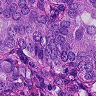
Metastatic tissue present: yes